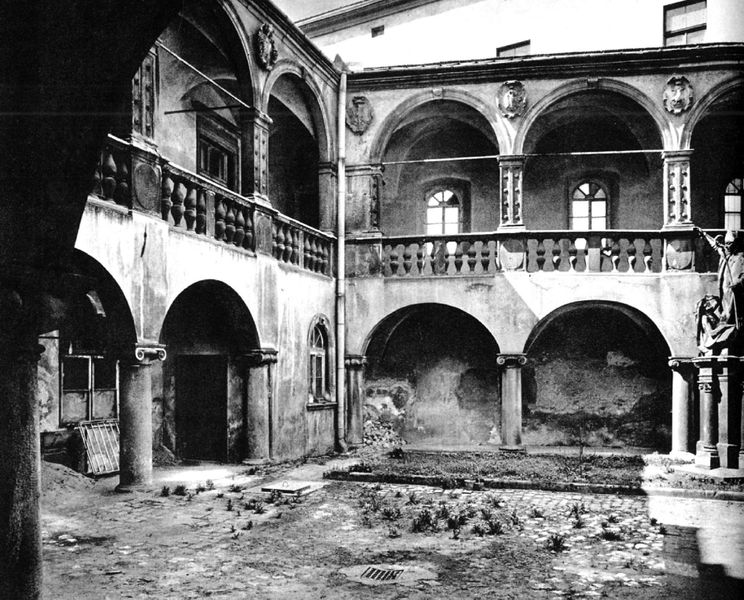
Titel: Kapitelhaus an der Kanonicza-Str.21 in Krakau
Künstler: Santi Gucci
Standort: Krakau (Kraków), Kanonicza-Str., Kapitelhaus (EU - PL)
Schlagwörter: dunkel, schatten, weiß, fenster, grau, hell, licht, schwarz, säule, säulen, tür, gras, haus, alt, brüstung, gitter, figur, brunnen, skulptur, statue, balkon, bogen, pflaster, verlassen, hof, geländer, tor, foto, fotografie, bögen, gang, hinterhof, innenhof, loggia, ruine, balustrade, schwarzweiss, kapitell, wappen, regenrohr, kraut, atrium, schacht, gulli, abfluss, fofo, logia, siphon